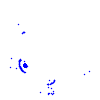
Particle: electron